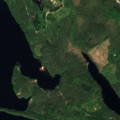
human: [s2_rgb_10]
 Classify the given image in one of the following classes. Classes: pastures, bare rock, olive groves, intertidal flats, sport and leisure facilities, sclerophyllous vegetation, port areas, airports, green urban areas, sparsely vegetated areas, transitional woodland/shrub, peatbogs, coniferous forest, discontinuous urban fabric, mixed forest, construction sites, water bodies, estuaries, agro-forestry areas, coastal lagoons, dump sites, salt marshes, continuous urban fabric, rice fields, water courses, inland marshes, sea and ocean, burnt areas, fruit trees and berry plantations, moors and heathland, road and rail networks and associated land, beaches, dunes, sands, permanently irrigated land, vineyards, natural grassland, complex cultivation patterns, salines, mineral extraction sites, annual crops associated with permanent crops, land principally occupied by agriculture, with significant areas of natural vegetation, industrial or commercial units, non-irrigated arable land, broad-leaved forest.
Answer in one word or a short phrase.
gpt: coniferous forest, mixed forest, water bodies